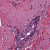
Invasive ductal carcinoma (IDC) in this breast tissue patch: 1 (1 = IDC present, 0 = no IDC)